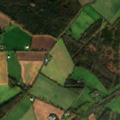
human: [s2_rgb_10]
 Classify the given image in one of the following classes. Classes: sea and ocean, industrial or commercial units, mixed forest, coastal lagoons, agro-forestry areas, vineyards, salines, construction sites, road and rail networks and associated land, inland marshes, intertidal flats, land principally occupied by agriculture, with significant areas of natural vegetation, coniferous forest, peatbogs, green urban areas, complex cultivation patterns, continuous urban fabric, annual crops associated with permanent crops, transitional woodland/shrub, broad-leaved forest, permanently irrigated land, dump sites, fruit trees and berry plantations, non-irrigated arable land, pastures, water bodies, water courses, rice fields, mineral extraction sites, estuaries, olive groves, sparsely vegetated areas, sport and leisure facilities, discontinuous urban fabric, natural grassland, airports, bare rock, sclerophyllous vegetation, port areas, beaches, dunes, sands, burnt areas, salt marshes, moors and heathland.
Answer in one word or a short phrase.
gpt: non-irrigated arable land, pastures, mixed forest, transitional woodland/shrub